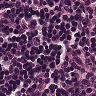
Metastatic tissue present: no